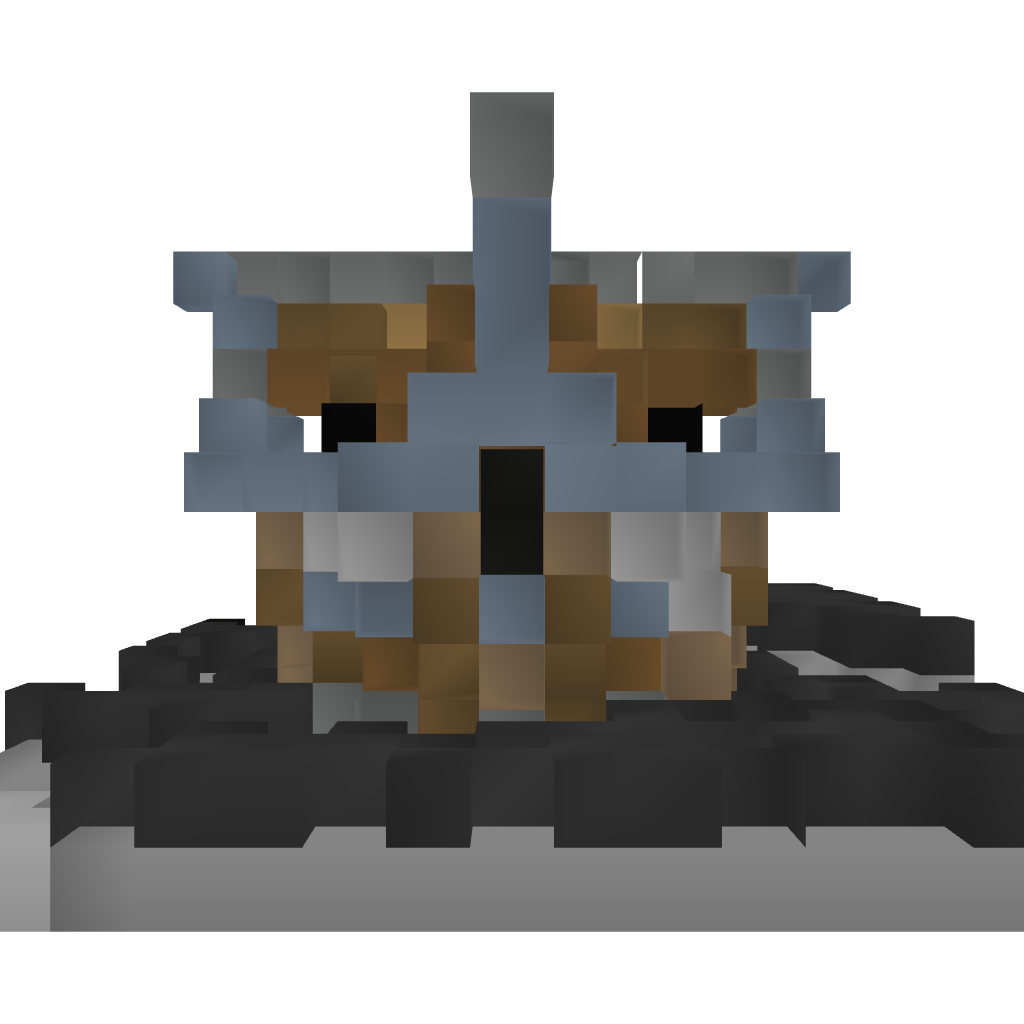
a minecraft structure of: Medieval house